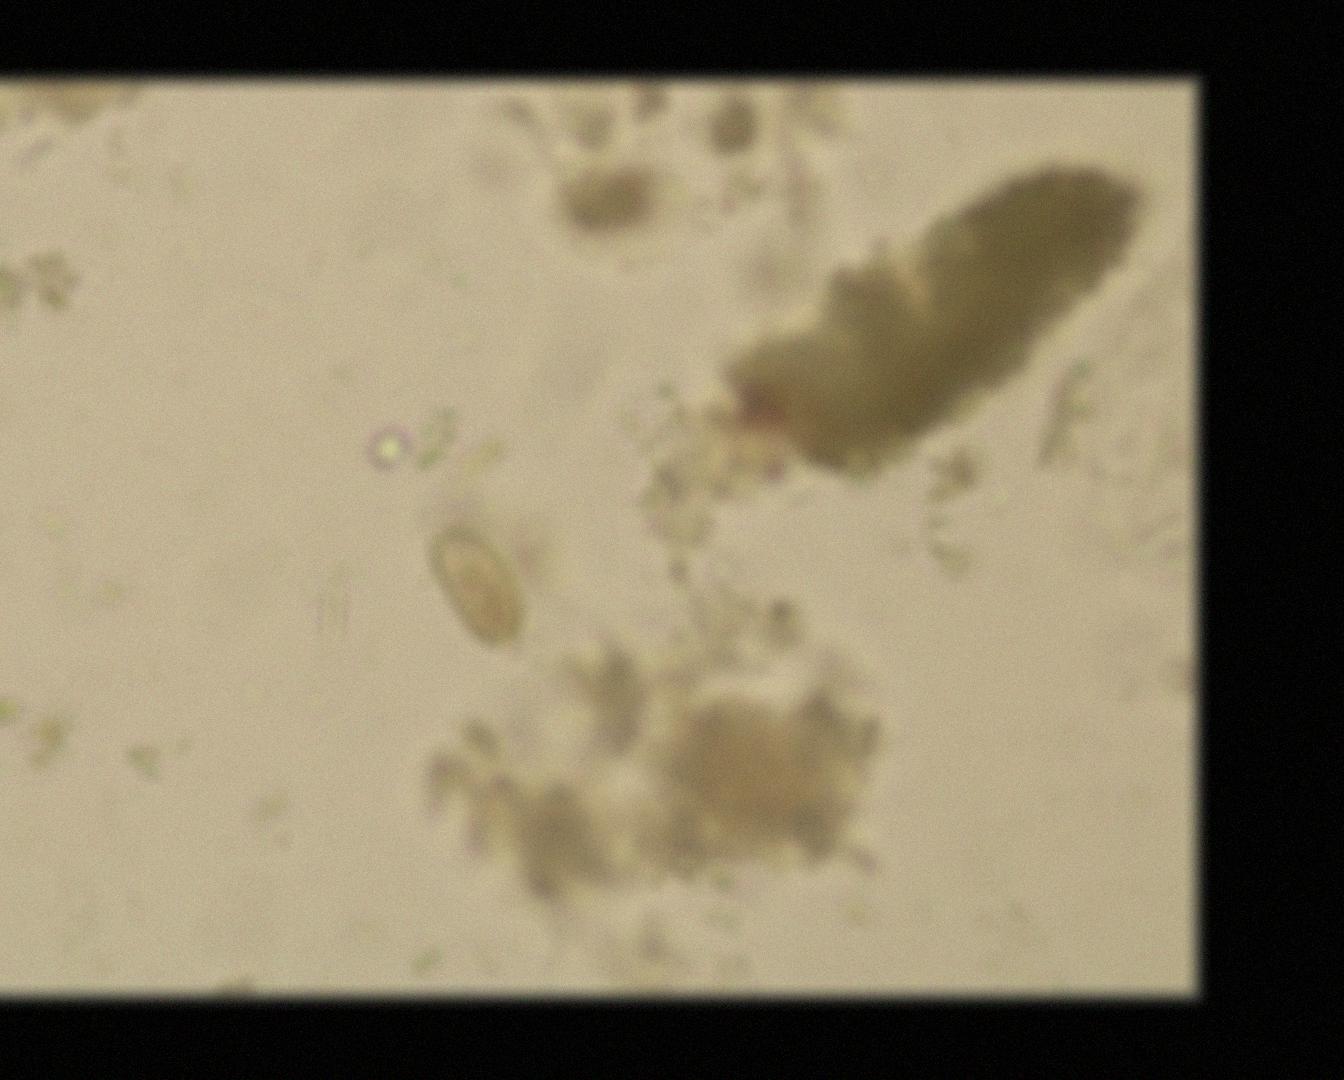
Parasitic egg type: Capillaria philippinensis